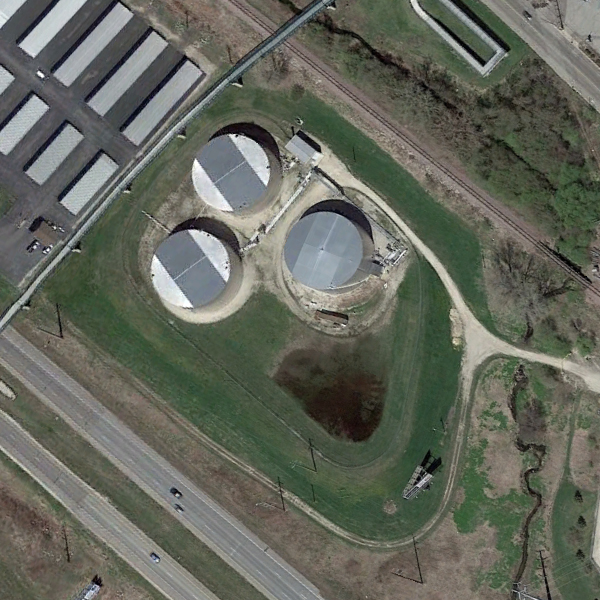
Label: StorageTanks